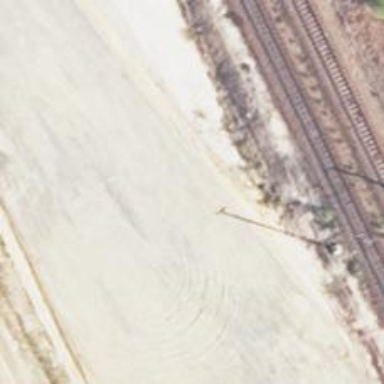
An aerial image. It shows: Railway with electrified contact lines.